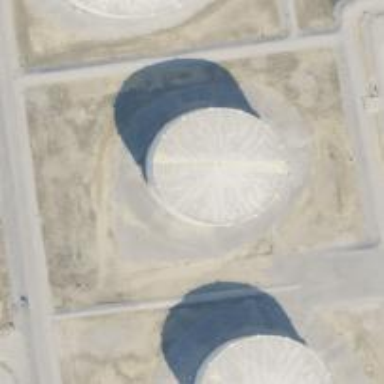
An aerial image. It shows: Storage tank which is man-made and housed in building.